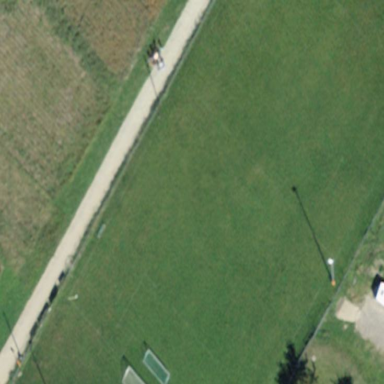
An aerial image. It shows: Soccer pitch designated for leisure and sports activities.